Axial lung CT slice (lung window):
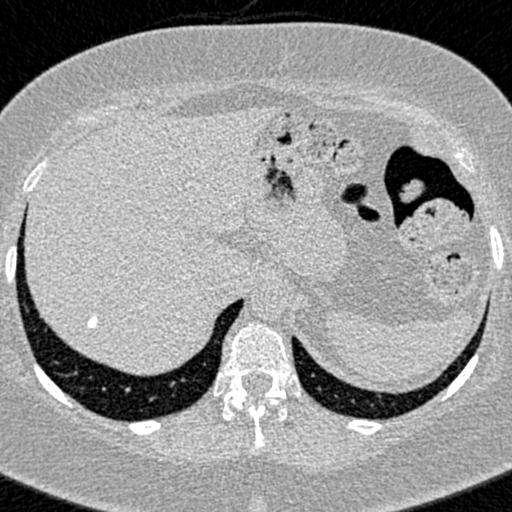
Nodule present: no